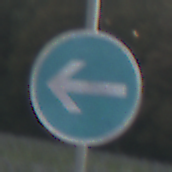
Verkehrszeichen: VorgeschriebeneFahrtrichtungHierLinks
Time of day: SunriseSunset
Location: Outdoor (Nature)
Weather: PartlyCloudy
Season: NotSpecified
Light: Natural